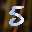
Label: 5